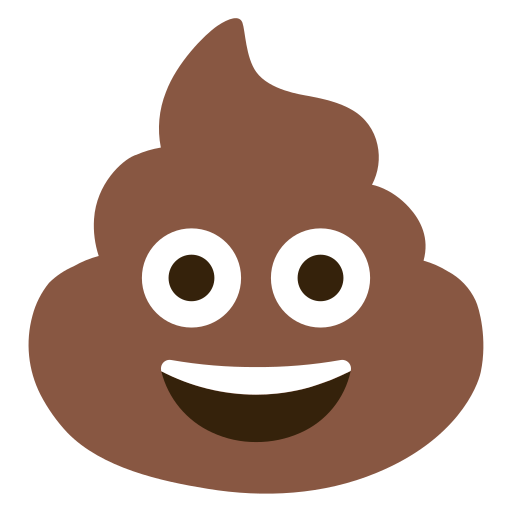
Emoji: 💩